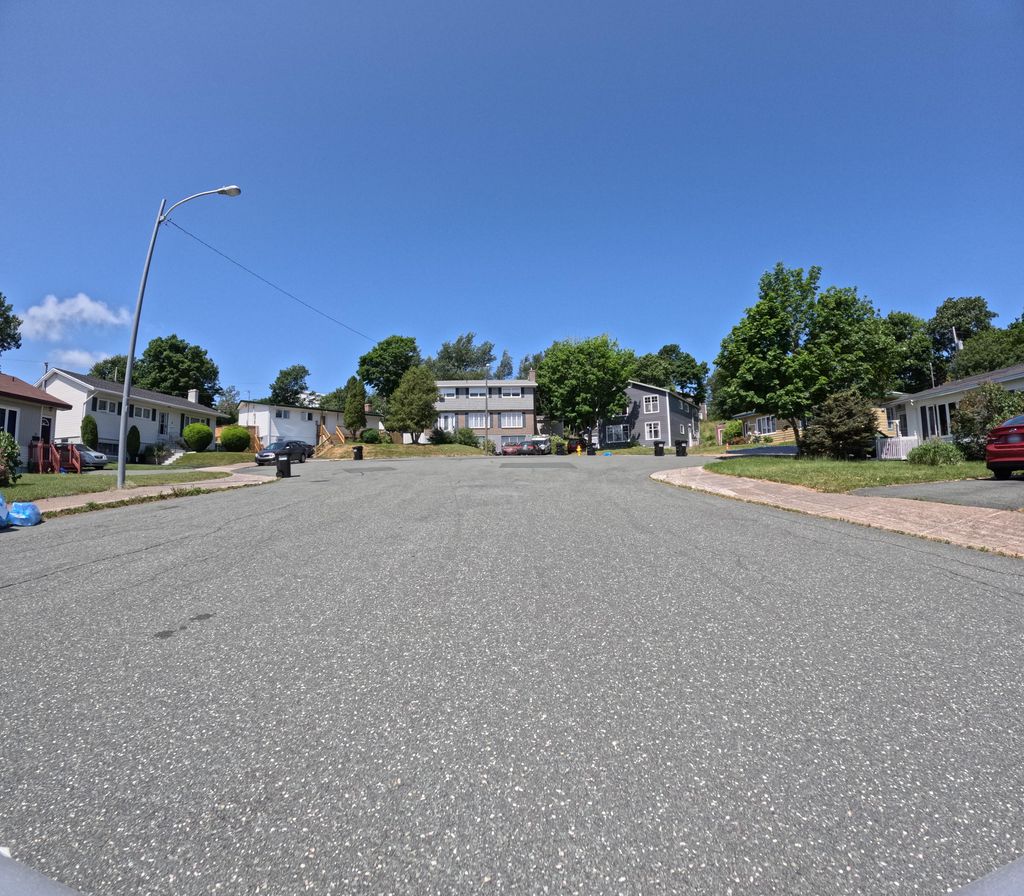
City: st_johns